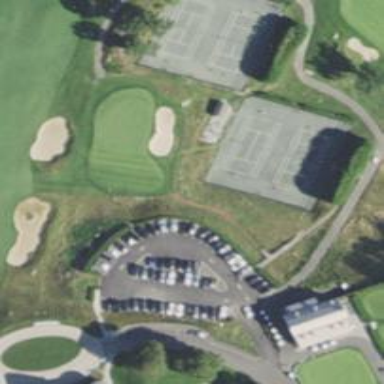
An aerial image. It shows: Service road designated as golf cart path.